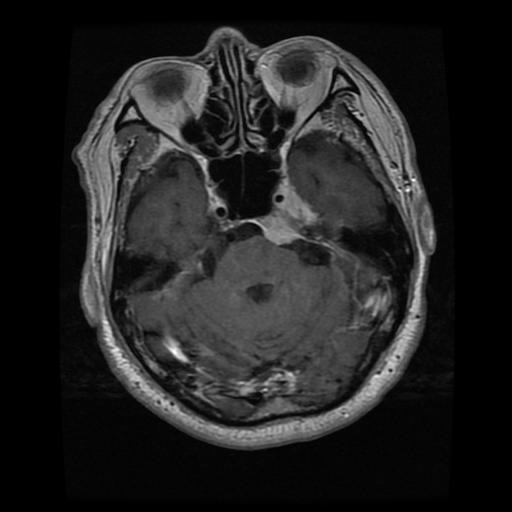
Label: meningioma